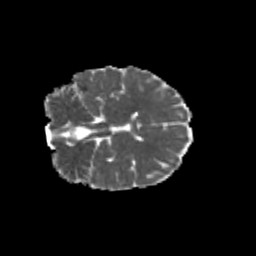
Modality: MD
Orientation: coronal
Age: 11
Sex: female
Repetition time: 9.512 s
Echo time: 0.089 s